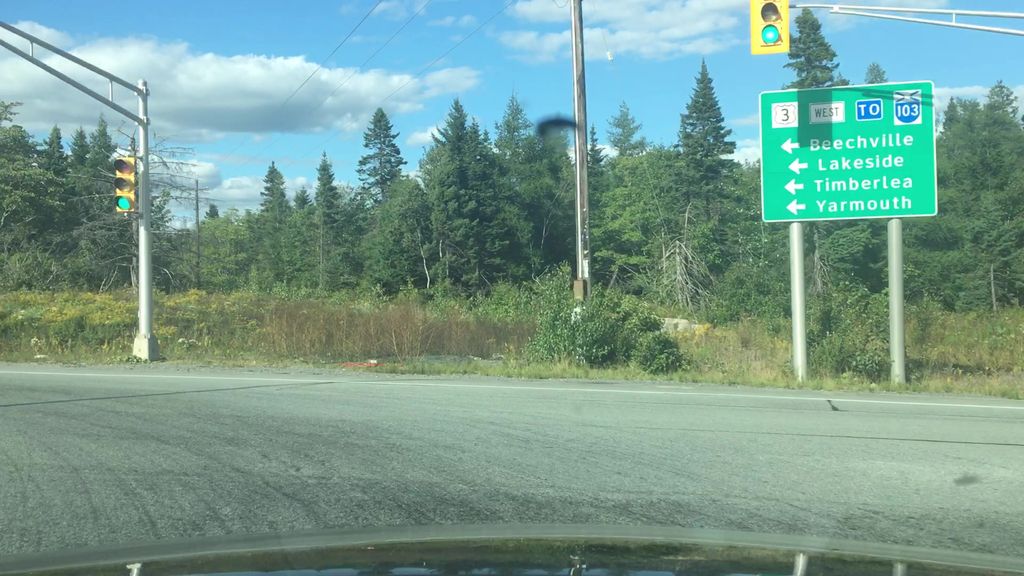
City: halifax